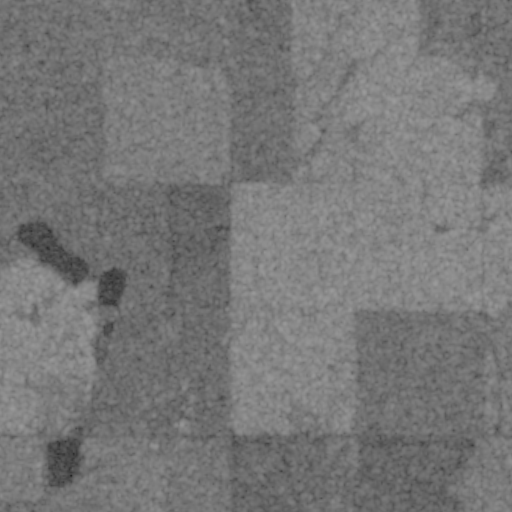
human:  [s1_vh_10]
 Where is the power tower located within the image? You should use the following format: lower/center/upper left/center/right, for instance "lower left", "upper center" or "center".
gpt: The power tower is located in the right of the image.
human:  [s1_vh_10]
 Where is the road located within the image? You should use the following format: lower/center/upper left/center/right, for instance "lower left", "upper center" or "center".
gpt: There is no road in the image.

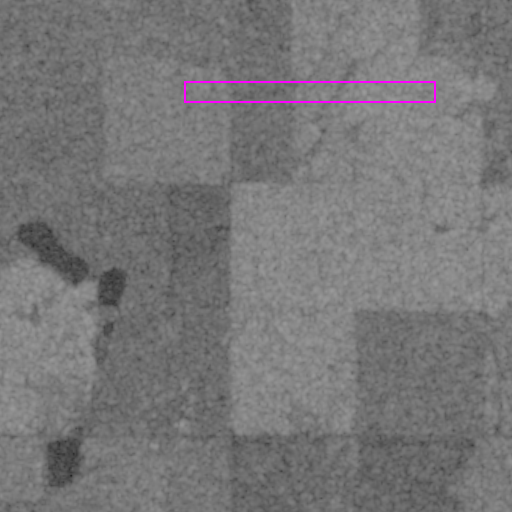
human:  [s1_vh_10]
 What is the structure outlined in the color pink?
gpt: There is no pink outline.
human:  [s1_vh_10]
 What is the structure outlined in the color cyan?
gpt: There is no structure outlined in cyan.